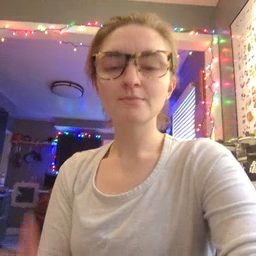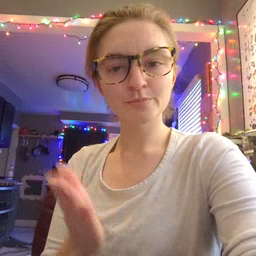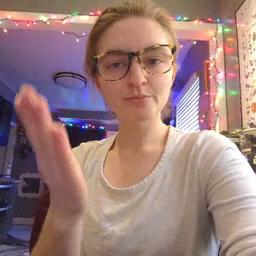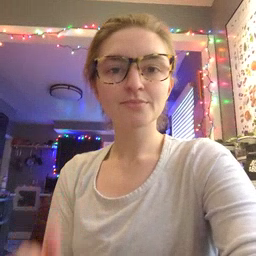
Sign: boat